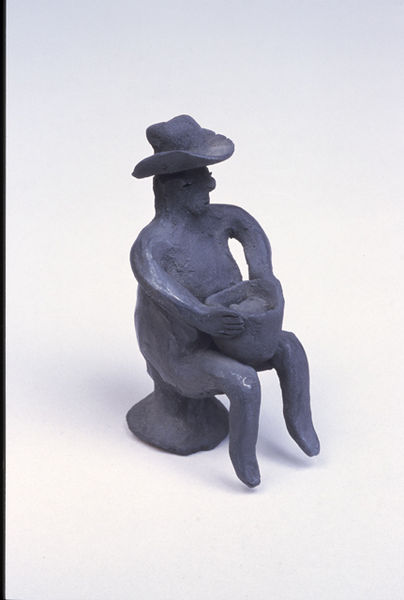
Titel: Whistle in the Shape of a Man (Silbato)
Standort: Amherst (Massachusetts, USA)
Institution: Mead Art Museum, Amherst College
Schlagwörter: blau, hand, kopf, körper, mann, schatten, weiß, grob, sitzen, finger, grau, hut, nase, schwarz, stuhl, arme, augen, gesicht, halten, schale, schüssel, sockel, hände, figur, sitzend, händler, schultern, keramik, skulptur, ton, beine, topf, füße, modern, lila, naiv, amerika, hocker, blue, chair, hands, hat, people, stool, white, black, face, gray, grey, nose, old, seat, sit, sitting, korb, metall, pot, bauch, bronze, plastik, krempe, bauer, foto, minimalistisch, stilisiert, food, man, naked, lap, eyes, feet, male, basis, eimer, sitzender, cap, geschmiedet, behälter, töpferei, modelliert, model, sculpture, statue, person, mann mit hut, human, basket, ancient, arms, simpel, art, museum, box, legs, cup, cowboy, figure, primitive, simple, eat, eating, work, pottery, figurine, carving, stones, hold, container, bowl, mud, leg, monochromatic, sculture, fat, holding, right, to, 20. jahrhundert, 2000, down, clay, feed, guy, statur, kiln, cooking, prim, sparse, bum, aht, tonsrbeit, tonarbeit, miniture, mann mit schüssel, photo box, cowboy hat, stetson, wide brim, skulpture, lega, gallon, ten gall, ten gallon, foold, sculoture, figutrine, plastelin, turned right, holding pot, krempep